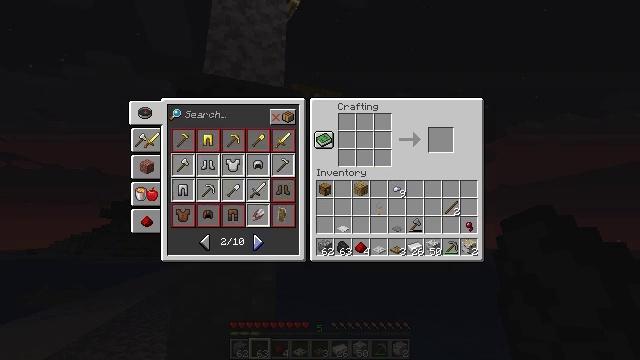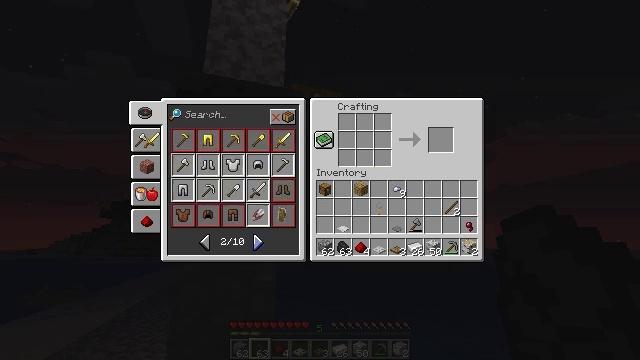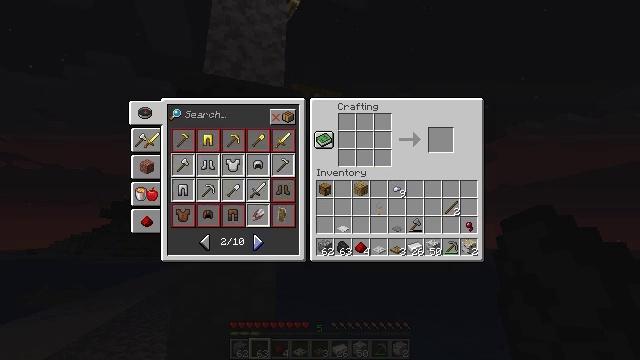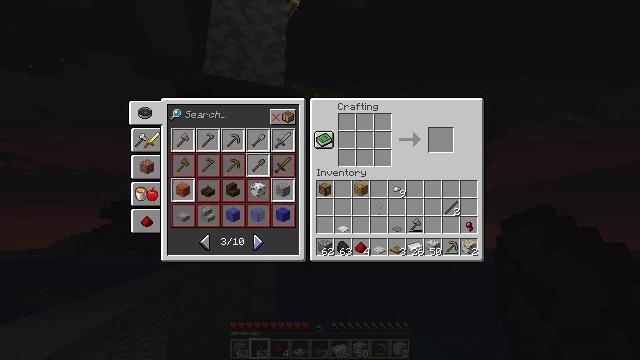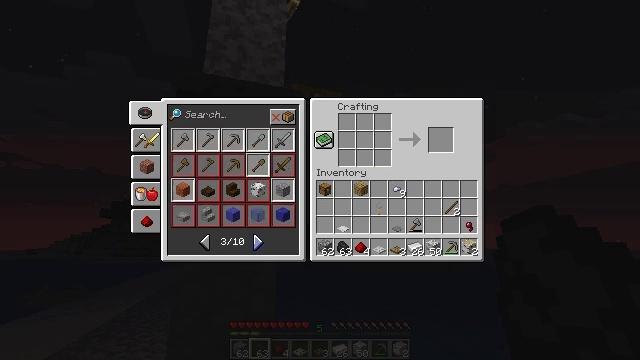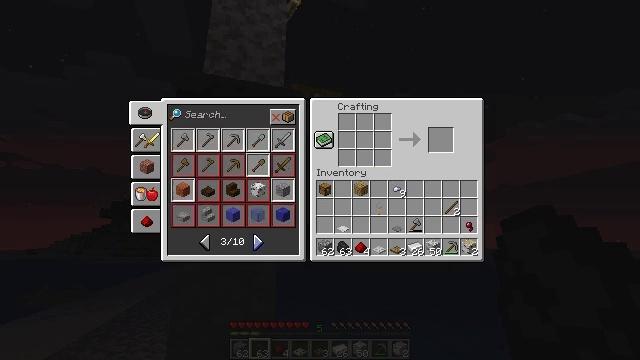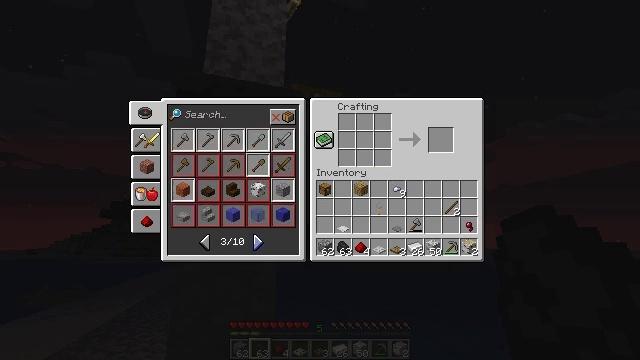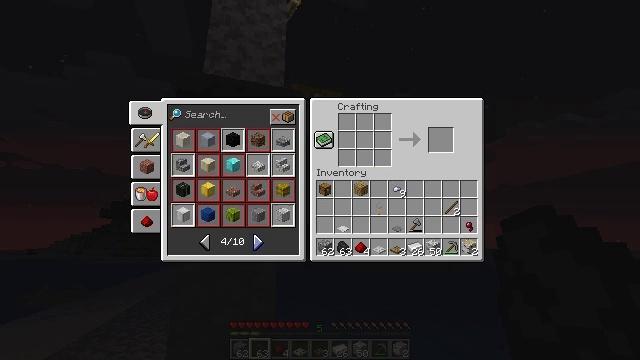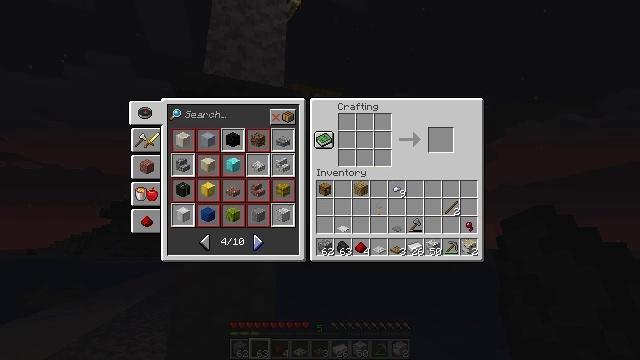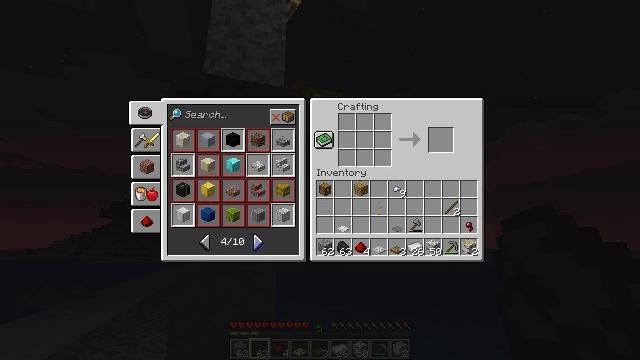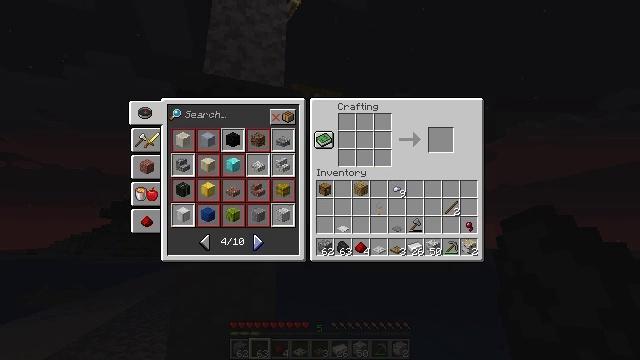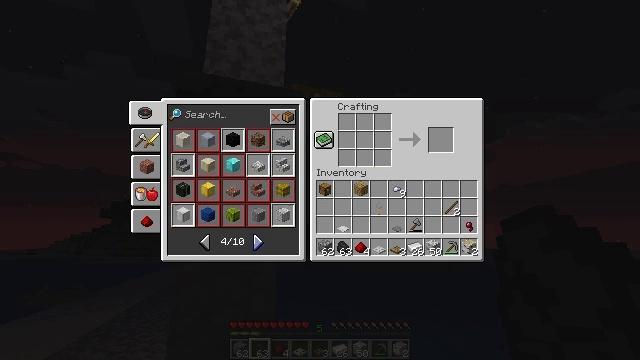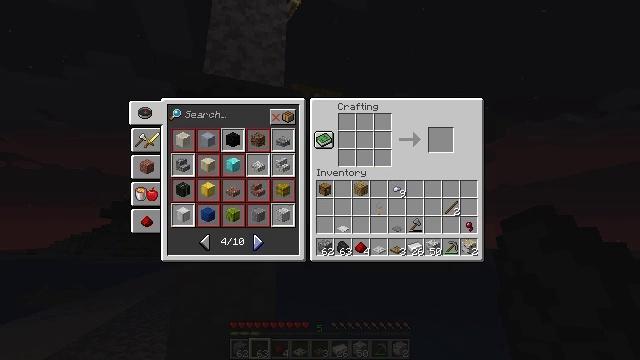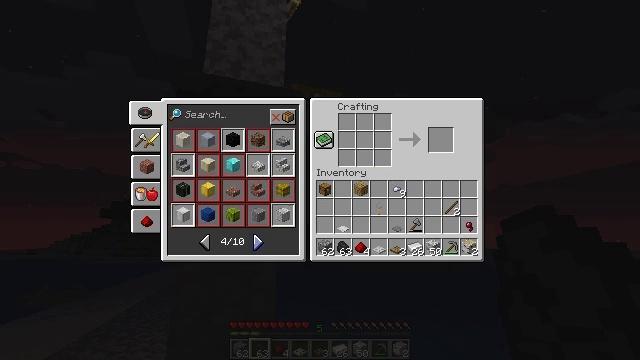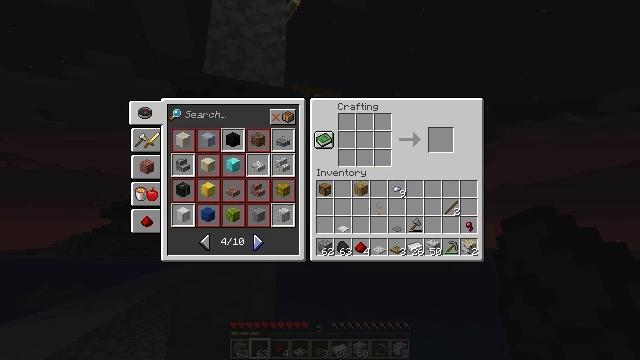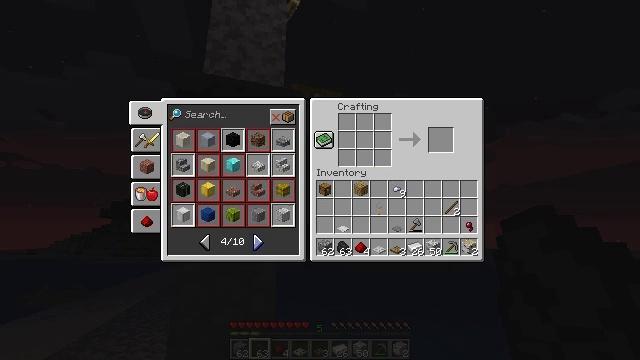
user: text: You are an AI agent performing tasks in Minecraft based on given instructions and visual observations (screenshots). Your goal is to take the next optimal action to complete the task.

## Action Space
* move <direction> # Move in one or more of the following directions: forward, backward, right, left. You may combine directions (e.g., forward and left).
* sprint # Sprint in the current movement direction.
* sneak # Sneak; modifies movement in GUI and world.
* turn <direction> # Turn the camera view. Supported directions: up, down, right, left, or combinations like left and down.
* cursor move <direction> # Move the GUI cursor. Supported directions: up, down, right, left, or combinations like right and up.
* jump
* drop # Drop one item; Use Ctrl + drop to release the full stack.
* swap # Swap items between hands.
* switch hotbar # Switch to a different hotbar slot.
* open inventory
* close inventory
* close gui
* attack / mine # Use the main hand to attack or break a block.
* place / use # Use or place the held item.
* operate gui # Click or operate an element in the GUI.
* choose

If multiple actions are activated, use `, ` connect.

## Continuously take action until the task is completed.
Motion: motion action
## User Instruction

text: Use the crafting table to make a detector rail.
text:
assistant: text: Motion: no_op
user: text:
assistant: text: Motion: no_op
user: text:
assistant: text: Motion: operate gui
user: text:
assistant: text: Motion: operate gui
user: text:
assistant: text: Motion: no_op
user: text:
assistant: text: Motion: no_op
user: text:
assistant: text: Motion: operate gui
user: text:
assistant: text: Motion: operate gui
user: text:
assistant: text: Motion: operate gui
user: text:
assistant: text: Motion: no_op
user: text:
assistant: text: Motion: no_op
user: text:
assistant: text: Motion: no_op
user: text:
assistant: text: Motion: no_op
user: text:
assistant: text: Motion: no_op
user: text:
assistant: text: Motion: no_op
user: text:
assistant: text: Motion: no_op
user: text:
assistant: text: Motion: no_op
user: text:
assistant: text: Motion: operate gui
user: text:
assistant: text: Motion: operate gui
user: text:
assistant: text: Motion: operate gui
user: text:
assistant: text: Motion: no_op
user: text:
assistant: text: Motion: no_op
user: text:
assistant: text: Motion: no_op
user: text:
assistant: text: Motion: no_op
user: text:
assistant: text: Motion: no_op
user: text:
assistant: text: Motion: no_op
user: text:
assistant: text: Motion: operate gui
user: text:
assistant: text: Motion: operate gui
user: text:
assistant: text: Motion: operate gui
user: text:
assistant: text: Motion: operate gui